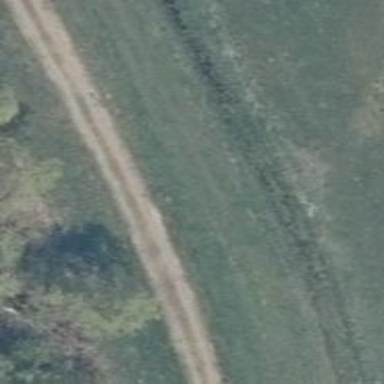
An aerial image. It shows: Track with grade 4 tracktype.